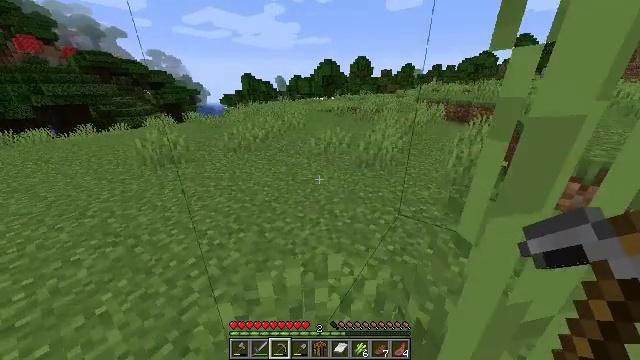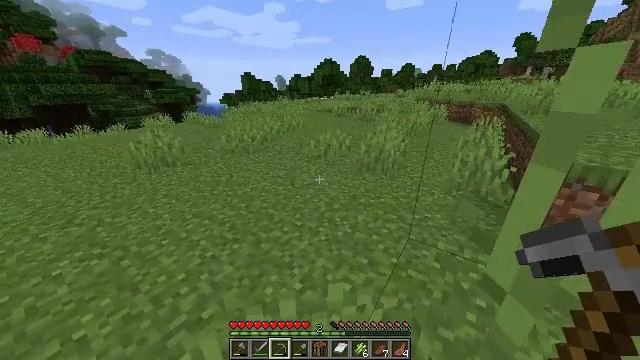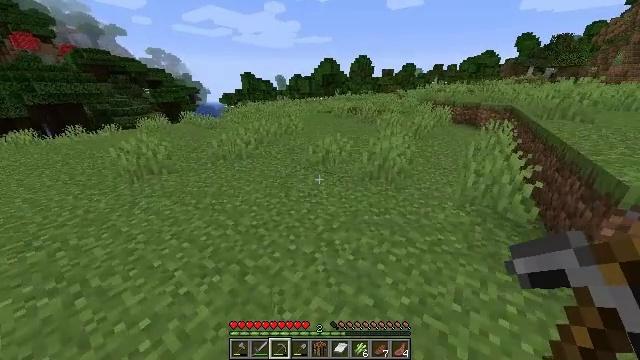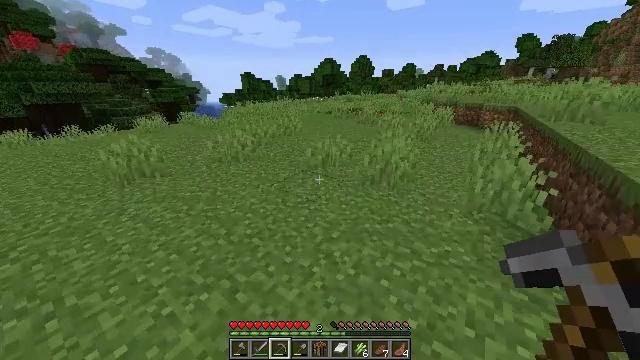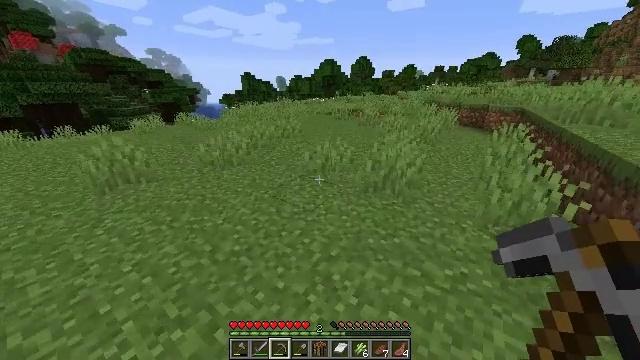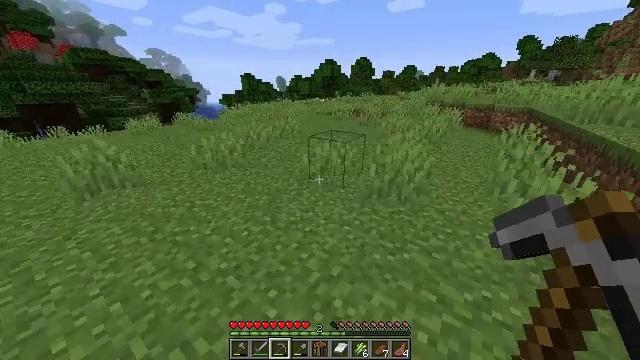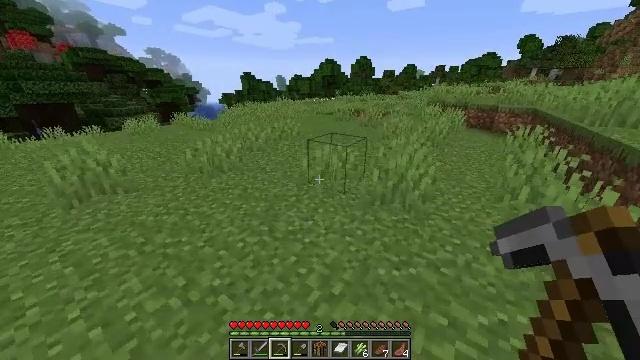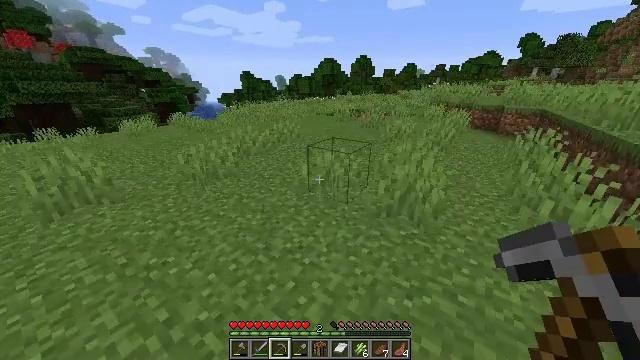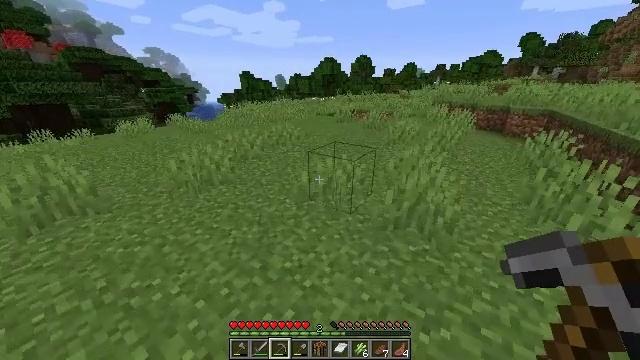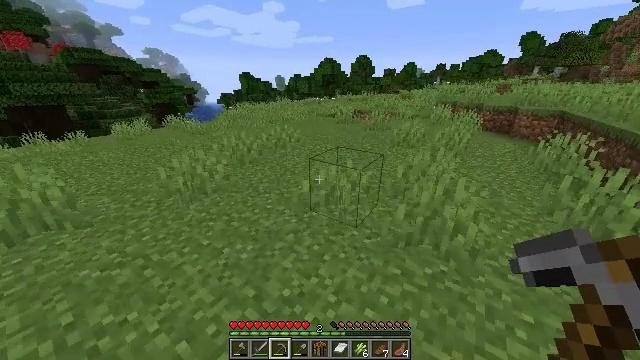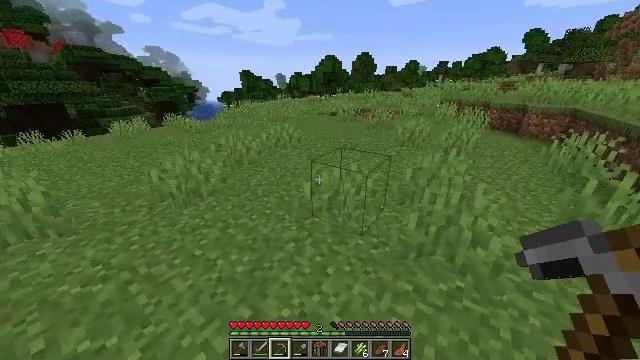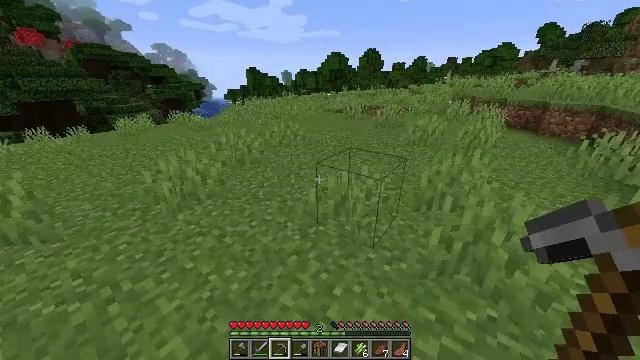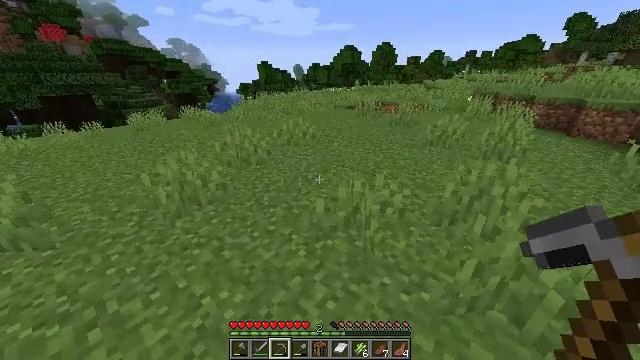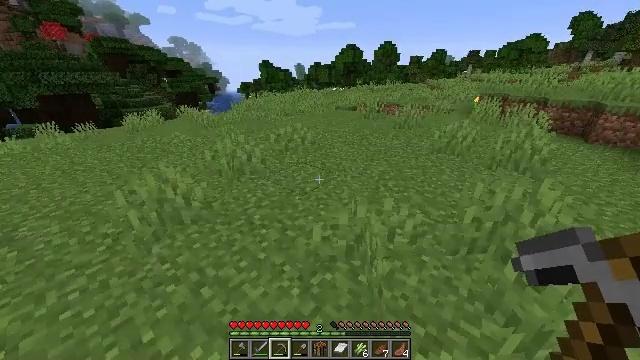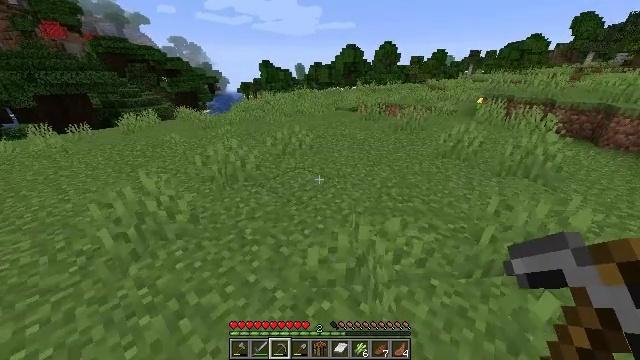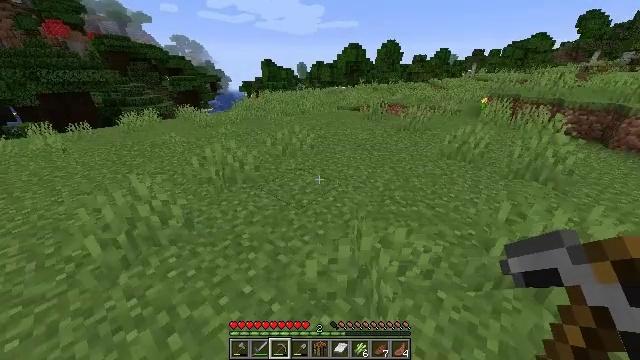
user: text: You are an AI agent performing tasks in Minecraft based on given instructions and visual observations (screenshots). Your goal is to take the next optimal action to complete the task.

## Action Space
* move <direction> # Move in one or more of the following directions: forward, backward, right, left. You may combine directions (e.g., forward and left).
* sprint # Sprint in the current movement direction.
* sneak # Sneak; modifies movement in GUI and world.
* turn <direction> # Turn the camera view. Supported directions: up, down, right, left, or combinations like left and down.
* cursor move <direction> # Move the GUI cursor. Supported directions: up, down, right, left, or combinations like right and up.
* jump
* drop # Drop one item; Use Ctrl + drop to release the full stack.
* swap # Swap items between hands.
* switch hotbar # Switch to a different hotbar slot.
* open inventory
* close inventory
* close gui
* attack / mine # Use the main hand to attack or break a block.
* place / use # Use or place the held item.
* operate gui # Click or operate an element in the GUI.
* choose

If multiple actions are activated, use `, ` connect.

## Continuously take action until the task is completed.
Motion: motion action
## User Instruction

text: Gather grass by holding the left mouse button.
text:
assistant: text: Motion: move forward
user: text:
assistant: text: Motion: move forward
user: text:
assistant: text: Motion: move forward
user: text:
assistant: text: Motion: move forward
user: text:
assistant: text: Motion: move forward
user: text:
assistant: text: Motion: move forward
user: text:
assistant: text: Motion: move forward
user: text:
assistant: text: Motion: move forward
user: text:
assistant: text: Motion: move forward
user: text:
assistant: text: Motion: move forward
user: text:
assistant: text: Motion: move forward, turn left
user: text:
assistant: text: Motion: move forward, turn left
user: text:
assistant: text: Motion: move forward
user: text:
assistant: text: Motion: move forward
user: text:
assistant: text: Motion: move forward
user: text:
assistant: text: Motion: move forward, turn left and down
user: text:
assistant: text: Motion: move forward
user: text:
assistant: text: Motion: move forward
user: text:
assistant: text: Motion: move forward
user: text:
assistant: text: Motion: move forward
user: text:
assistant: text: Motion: move forward
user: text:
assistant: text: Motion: move forward
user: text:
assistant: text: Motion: move forward
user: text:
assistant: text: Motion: move forward, turn right
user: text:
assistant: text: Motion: move forward
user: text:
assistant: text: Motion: move forward
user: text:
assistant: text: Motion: move forward, turn right
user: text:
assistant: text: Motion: move forward, turn right
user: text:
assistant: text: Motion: move forward, turn right
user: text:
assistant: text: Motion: move forward, turn right and up